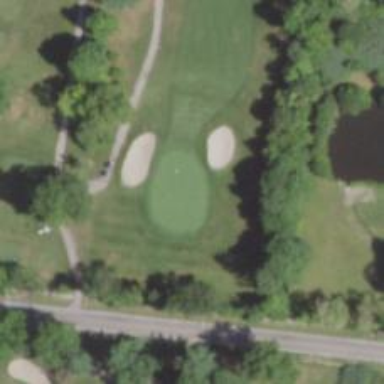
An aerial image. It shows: Golf hole.